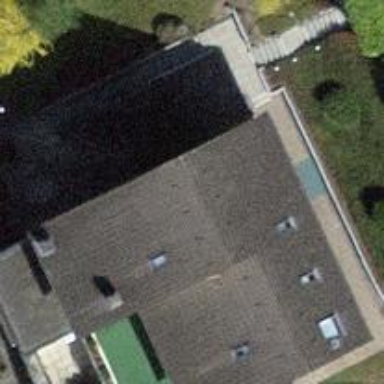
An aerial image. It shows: Building with tiled roof.